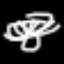
Label: fork